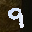
Label: 9